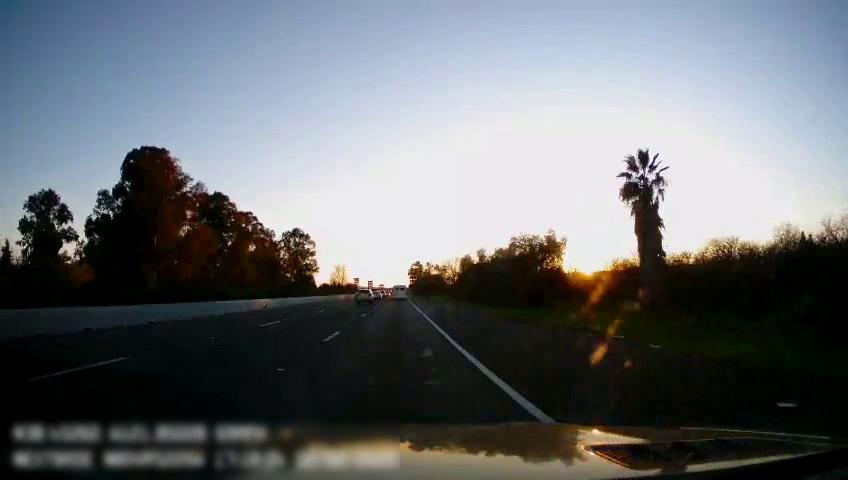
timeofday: Dusk/Dawn/Twilight
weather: Sunny
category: Drivable Space
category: Vehicles | Other LV
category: Vehicles | SUV
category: Lanes | Current Lane
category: Lanes | Alternate Lane
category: Lanes | Alternate Lane